Question: '''
<li><a href="#" data-toggle="popover" title=""data-placement="bottom" data-content="content" role="button" data-trigger="hover" data-original-title="A Title"><b>welcome user</b> <i class="glyphicon glyphicon-user"></i></a></li>
'''
How can we add the html lists in the data-content field instead of plain texts
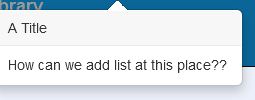
Answer: Read the <URL> of Bootstrap's Popover
## HTML
'''
<a href="#" id="example" class="btn btn-primary" rel="popover">popover
</a>
'''
## JAVASCRIPT
'''
$(function () {
$('#example').popover({
title: "This is a default title",
html : true,
content : "<ul><li>test 1</li><li>test 2</li></ul>"
});
});
'''